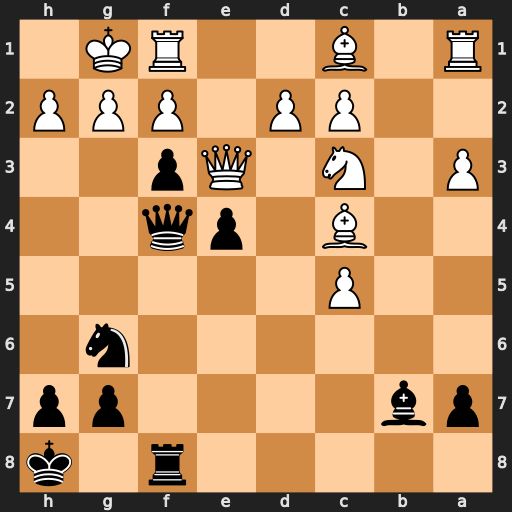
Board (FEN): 5r1k/pb4pp/6n1/2P5/2B1pq2/P1N1Qp2/2PP1PPP/R1B2RK1
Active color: b
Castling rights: -
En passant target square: -
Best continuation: Qg4 Qg5 Qxg5